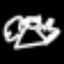
Label: angel